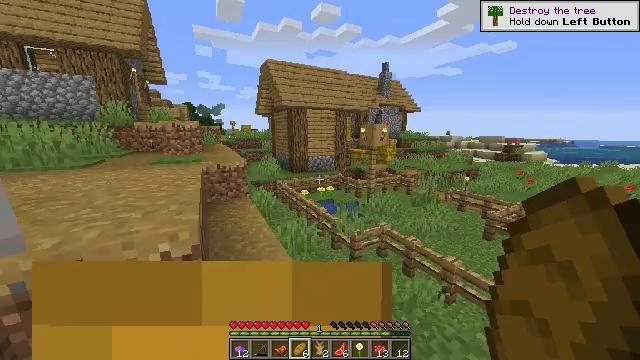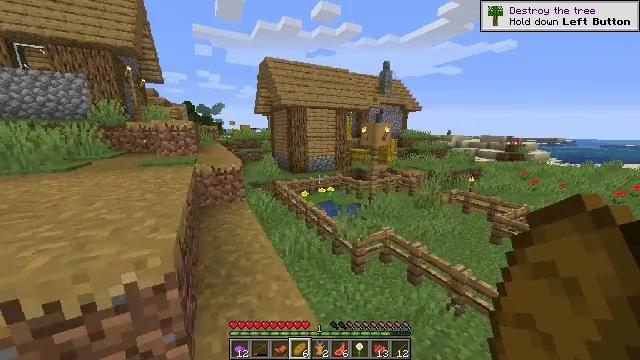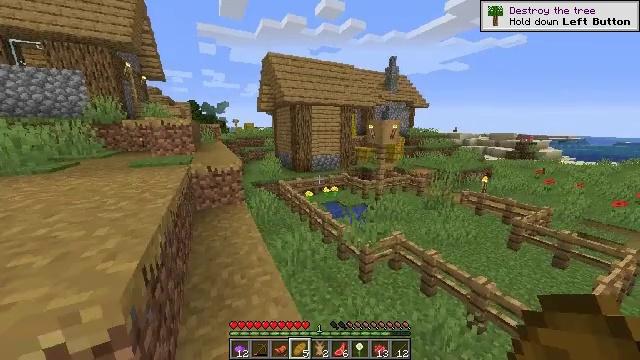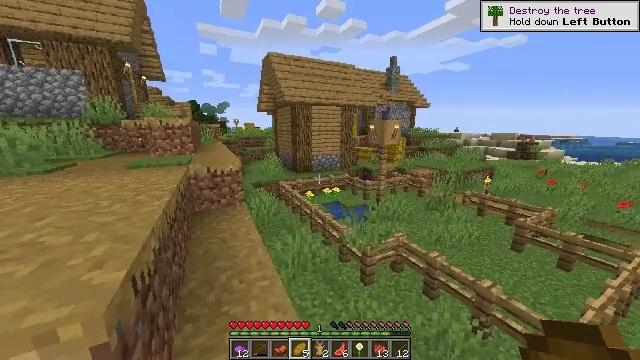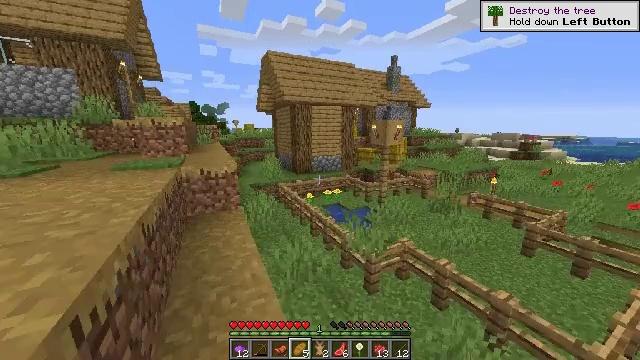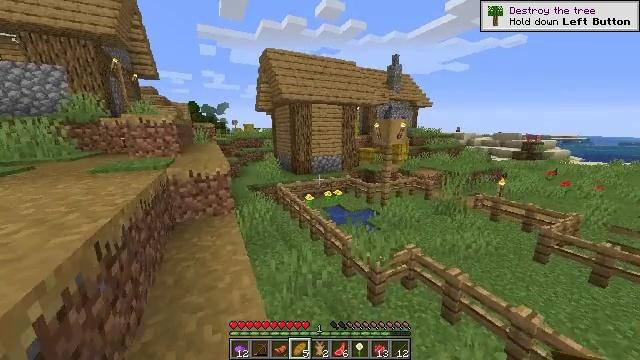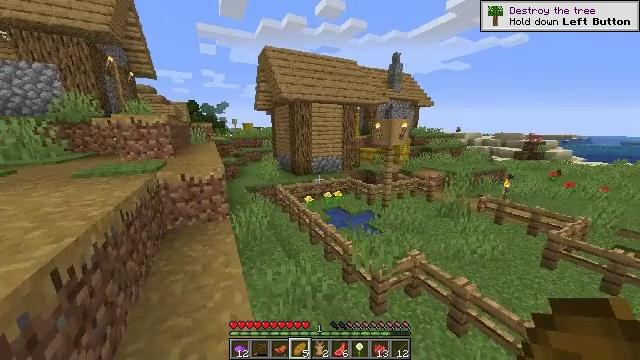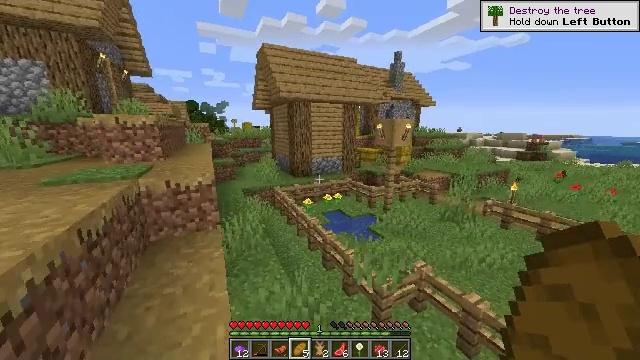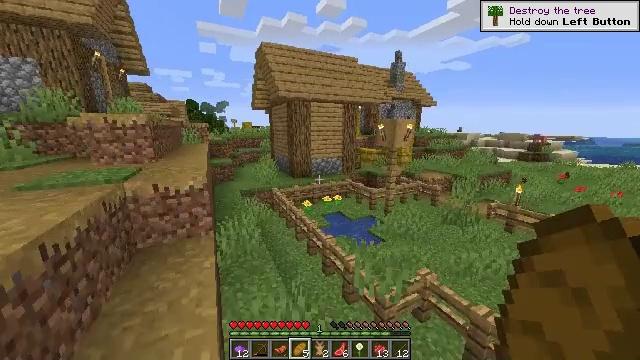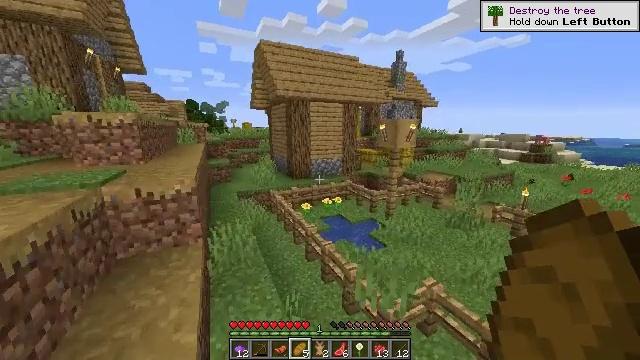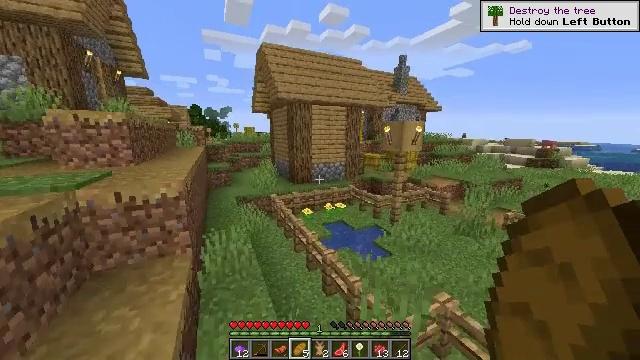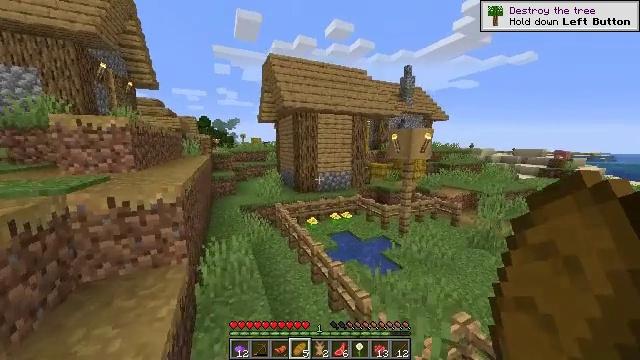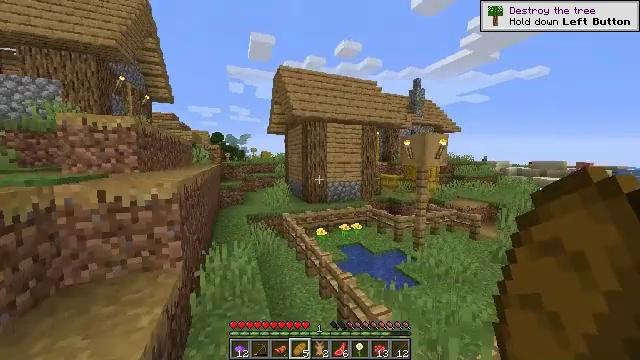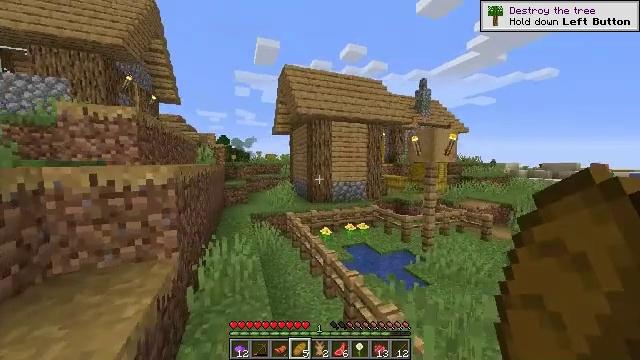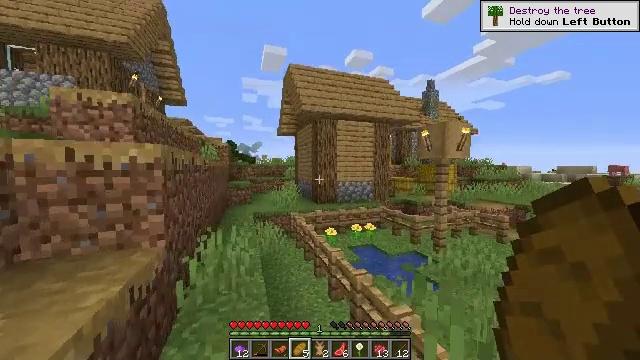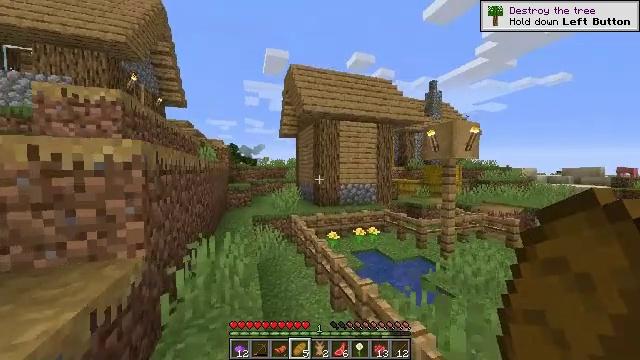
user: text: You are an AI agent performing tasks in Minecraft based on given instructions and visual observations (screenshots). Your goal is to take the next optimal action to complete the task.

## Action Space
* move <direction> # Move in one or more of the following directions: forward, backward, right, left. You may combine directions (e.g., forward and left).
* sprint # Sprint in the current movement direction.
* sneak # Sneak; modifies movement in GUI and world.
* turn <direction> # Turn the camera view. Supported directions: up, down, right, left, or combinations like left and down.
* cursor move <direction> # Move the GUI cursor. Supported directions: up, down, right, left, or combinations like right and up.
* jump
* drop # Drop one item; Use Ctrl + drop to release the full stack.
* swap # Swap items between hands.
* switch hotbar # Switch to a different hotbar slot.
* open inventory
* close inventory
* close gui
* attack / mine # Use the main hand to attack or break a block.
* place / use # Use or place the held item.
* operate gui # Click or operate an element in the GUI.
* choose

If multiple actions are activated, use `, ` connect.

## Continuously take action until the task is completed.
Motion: motion action
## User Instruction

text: Mine the sugar cane near rivers.
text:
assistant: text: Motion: move forward
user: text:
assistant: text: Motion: move forward, turn left
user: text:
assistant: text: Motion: move forward
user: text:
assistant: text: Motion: move forward
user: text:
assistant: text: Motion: move forward
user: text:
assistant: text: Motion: move forward
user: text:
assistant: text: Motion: move forward
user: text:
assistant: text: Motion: move forward
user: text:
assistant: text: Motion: move forward
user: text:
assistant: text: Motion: move forward, turn up
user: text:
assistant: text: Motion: move forward, turn left and up
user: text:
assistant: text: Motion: move forward, turn left and up
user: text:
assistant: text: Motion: move forward, turn left
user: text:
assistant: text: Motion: move forward, turn left and up
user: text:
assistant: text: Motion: move forward
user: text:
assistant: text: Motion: move forward, turn left
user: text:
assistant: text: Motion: move forward, turn left
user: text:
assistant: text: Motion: move forward, turn left and up
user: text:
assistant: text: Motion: move forward, turn left and up
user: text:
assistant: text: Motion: move forward, turn left and up
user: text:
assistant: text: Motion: move forward
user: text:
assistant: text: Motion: move forward
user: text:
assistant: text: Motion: move forward
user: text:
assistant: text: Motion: move forward
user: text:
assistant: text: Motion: move forward, use / place
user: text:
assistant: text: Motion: move forward, use / place
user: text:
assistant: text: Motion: move forward, use / place
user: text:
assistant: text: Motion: move forward, use / place
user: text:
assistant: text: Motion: move forward, use / place
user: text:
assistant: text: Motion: move forward, use / place